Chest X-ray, PA view. Patient: 47 years old, sex F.
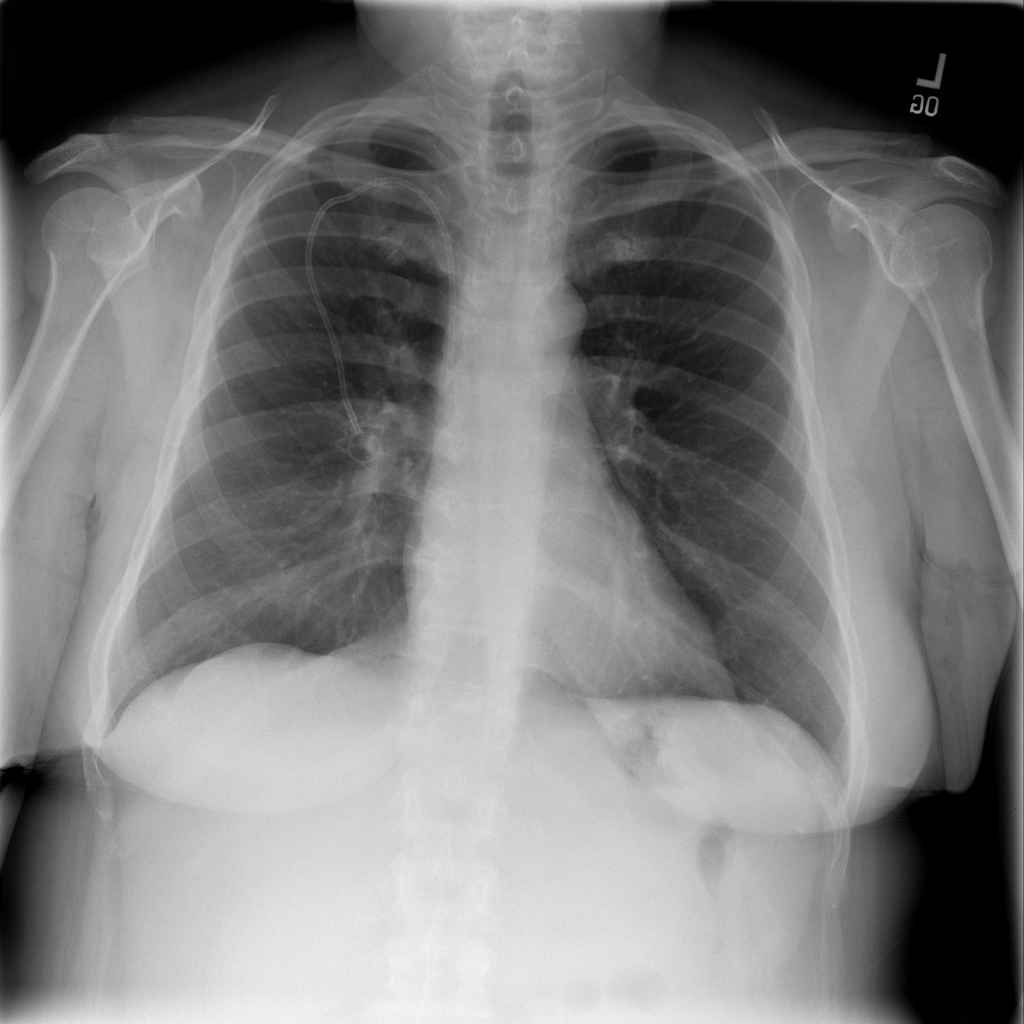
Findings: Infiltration